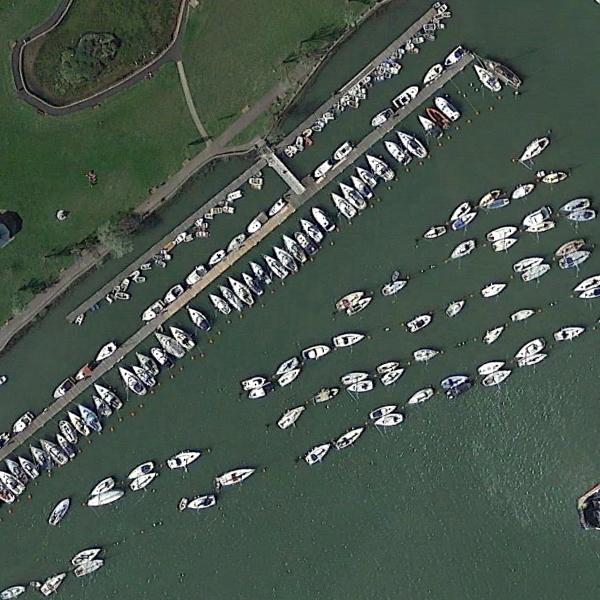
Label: Port